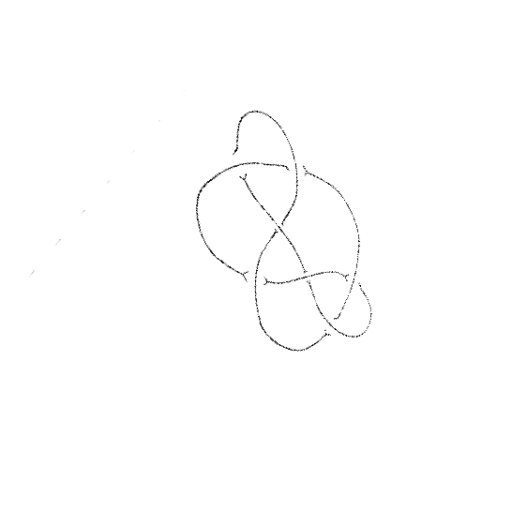
Crossing number: 7